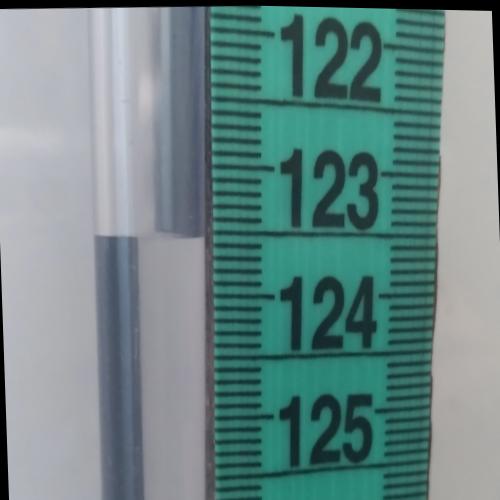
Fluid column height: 123.5 cm